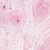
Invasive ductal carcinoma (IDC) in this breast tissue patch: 0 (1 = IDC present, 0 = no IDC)